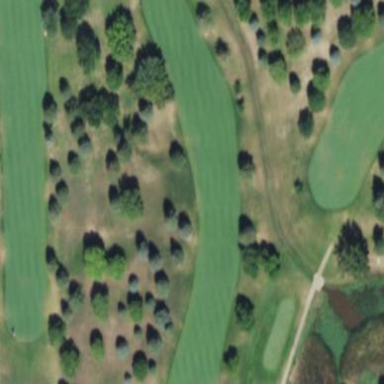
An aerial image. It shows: Grassy area designated as golf fairway.